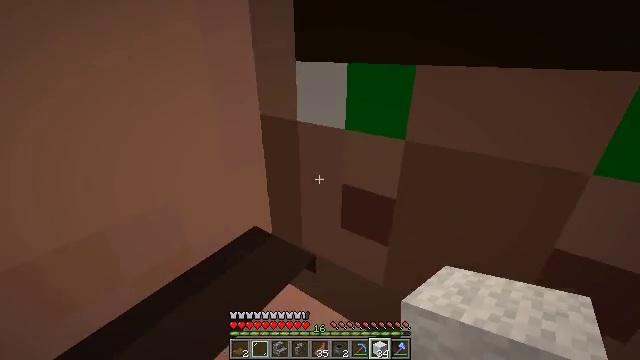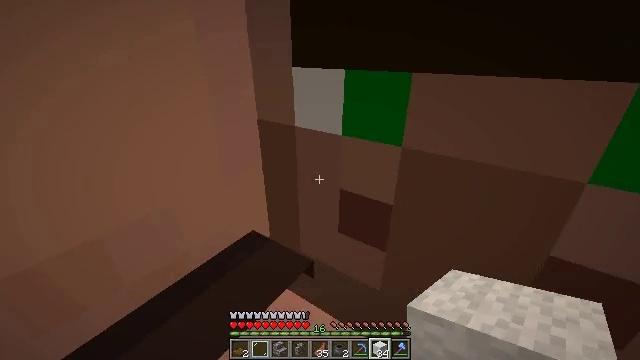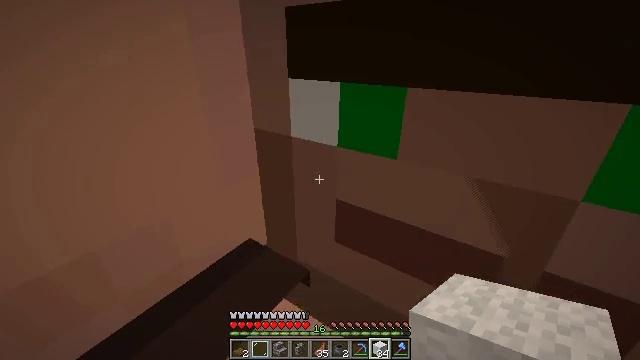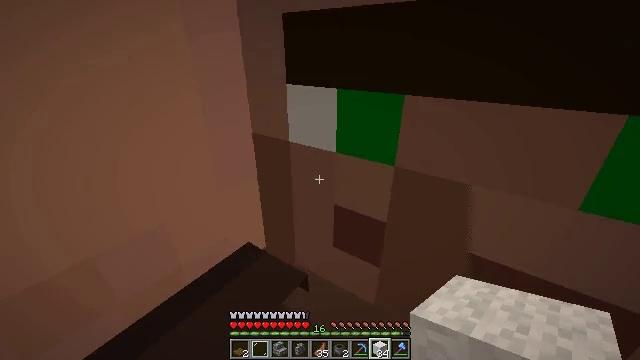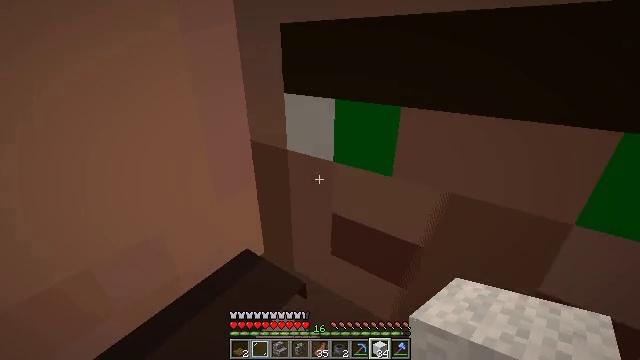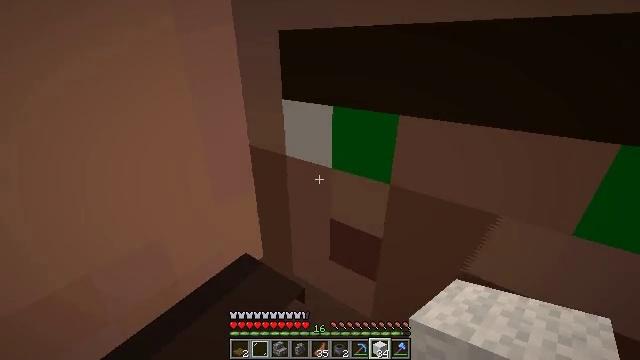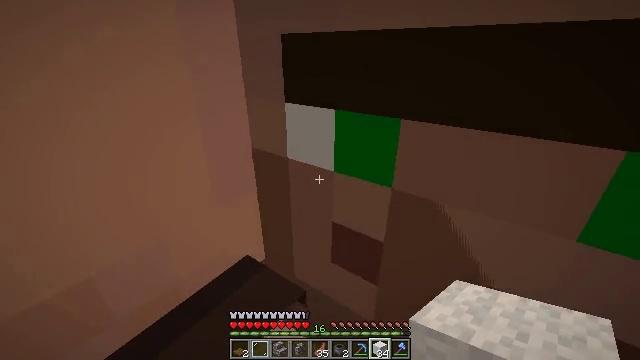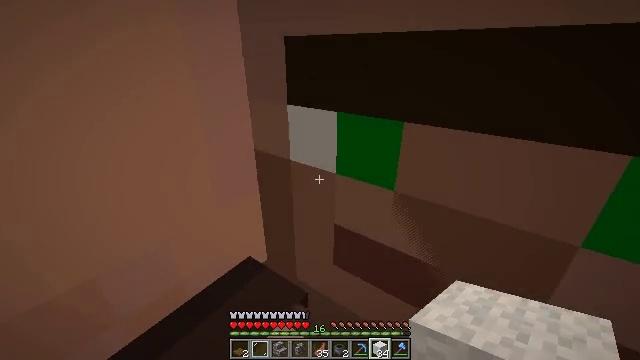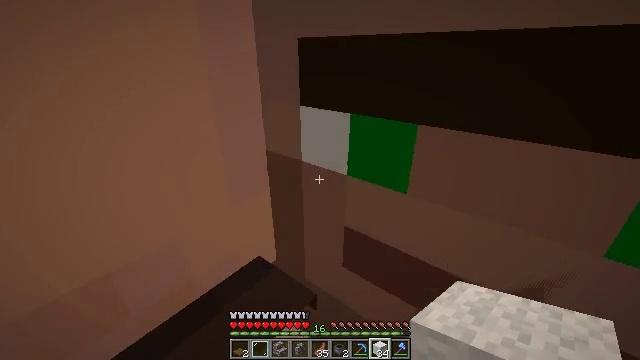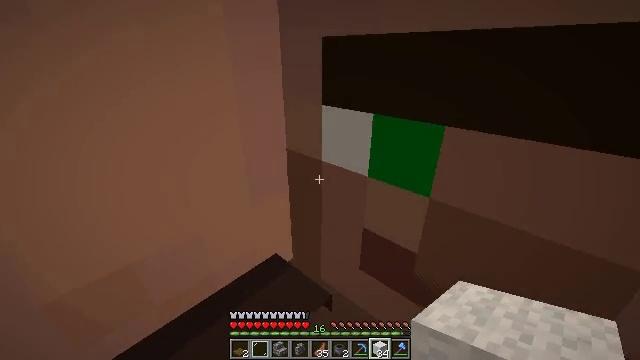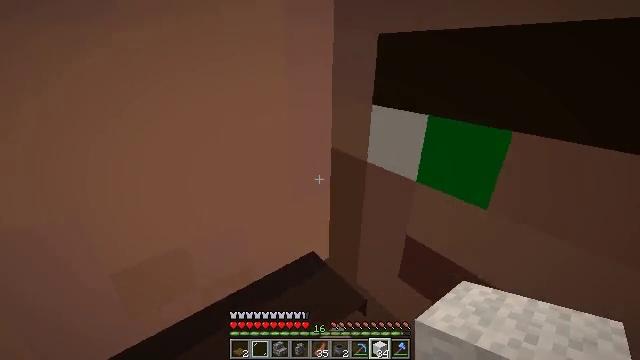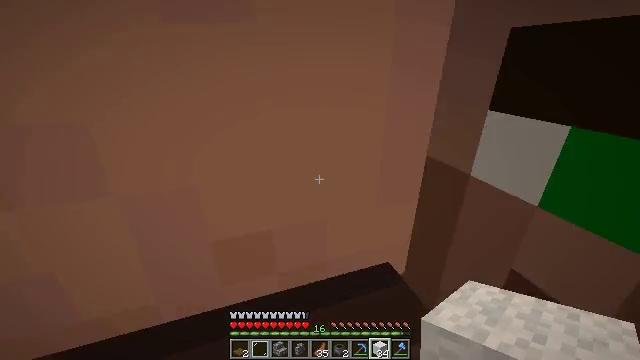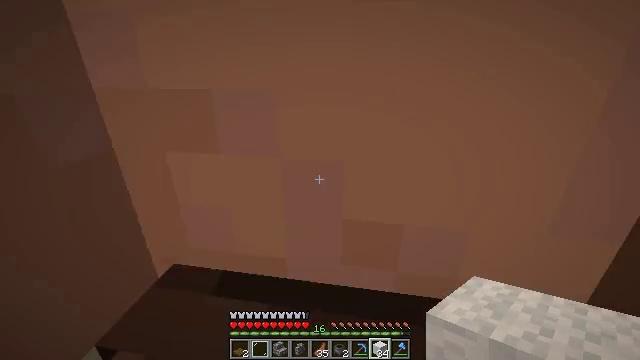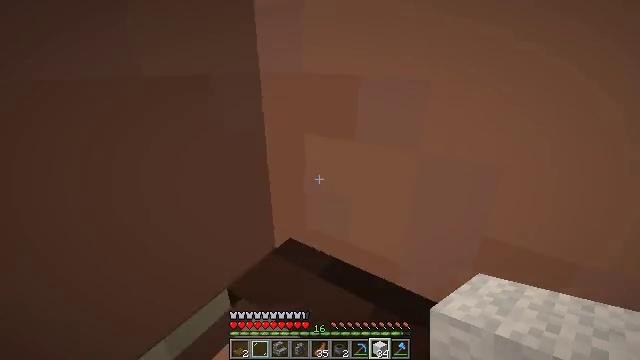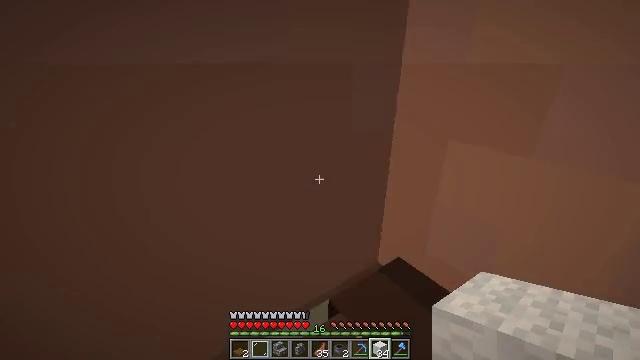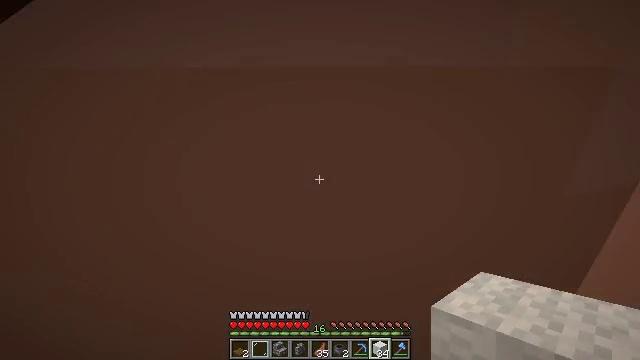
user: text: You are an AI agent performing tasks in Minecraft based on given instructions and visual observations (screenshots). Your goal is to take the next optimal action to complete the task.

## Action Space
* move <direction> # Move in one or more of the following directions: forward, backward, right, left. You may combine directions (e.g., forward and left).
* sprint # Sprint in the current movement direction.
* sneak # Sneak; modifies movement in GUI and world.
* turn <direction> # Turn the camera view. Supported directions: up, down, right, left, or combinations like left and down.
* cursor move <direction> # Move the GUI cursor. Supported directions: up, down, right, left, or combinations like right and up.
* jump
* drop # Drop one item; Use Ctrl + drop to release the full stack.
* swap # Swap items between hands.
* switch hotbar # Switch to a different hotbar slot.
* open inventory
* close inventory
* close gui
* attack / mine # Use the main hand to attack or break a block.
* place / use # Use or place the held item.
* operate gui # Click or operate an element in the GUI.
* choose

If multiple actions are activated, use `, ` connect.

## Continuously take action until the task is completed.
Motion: motion action
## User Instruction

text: Break the blue bed to move it.
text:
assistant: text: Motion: move forward
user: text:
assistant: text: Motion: move forward
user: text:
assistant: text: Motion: move forward
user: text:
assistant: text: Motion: move forward
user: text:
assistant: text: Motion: move forward
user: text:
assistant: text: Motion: move forward
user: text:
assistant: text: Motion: move forward
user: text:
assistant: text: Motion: move forward, turn left
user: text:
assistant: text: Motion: move forward, turn left
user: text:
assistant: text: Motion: move forward, turn left
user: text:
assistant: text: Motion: move forward, turn left
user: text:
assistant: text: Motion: move forward, turn left
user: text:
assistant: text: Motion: move forward, turn left
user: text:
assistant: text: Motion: move forward, turn left
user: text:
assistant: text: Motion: turn left
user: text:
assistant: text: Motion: turn left
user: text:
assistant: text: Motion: turn left
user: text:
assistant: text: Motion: no_op
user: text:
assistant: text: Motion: no_op
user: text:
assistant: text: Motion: no_op
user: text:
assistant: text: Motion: move left
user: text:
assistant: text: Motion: move left, turn left
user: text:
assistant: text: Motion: move left, turn left
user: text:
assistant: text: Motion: move forward and move left, turn left
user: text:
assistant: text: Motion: move forward and move left, turn left
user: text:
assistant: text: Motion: move forward and move left, turn left
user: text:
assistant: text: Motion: move forward and move left, turn left
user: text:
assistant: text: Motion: move forward and move left, turn left
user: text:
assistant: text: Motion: move forward and move left
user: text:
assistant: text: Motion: move forward and move left, turn right